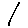
Label: line